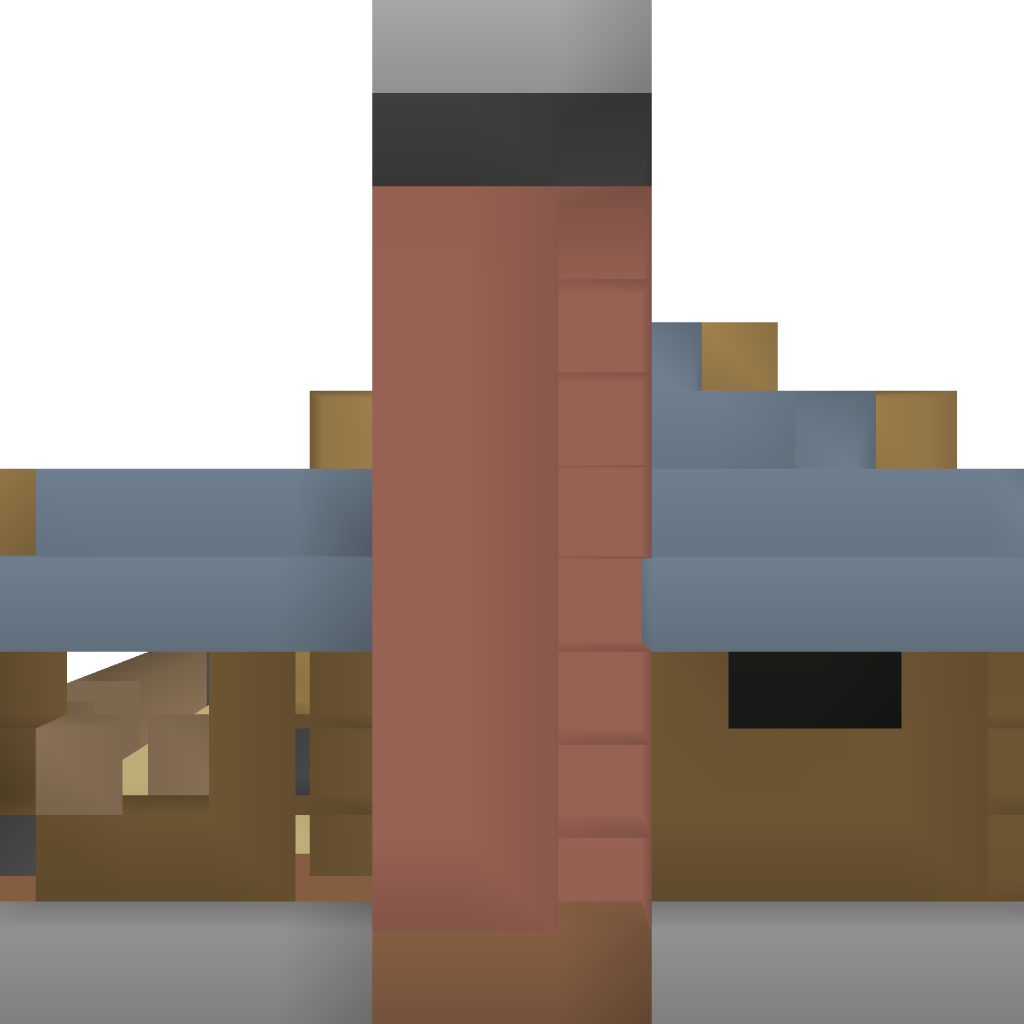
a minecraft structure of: Modern Cabin